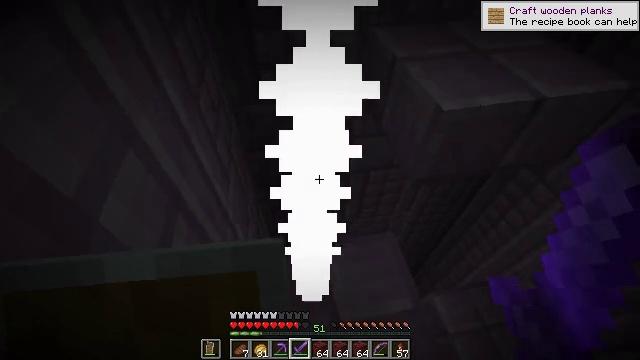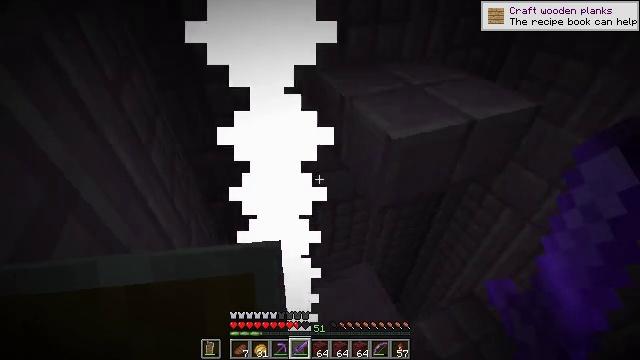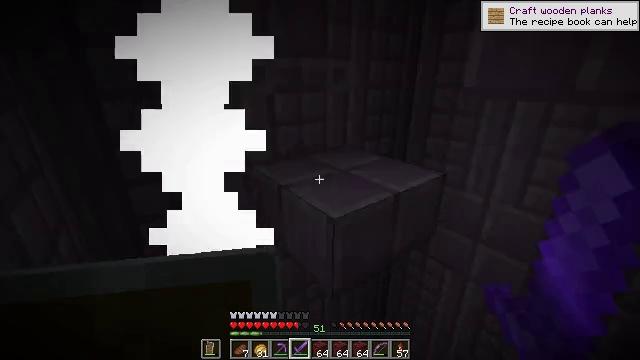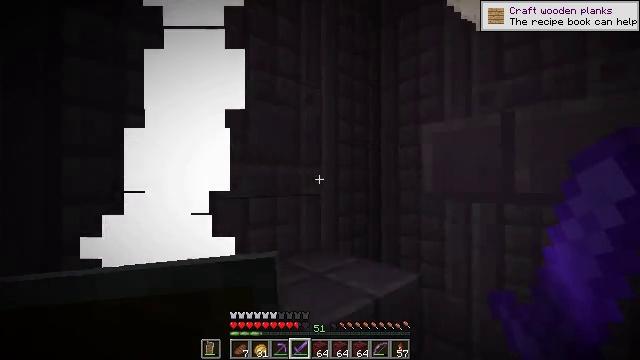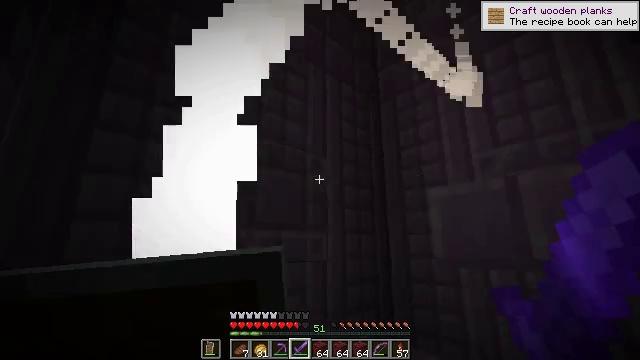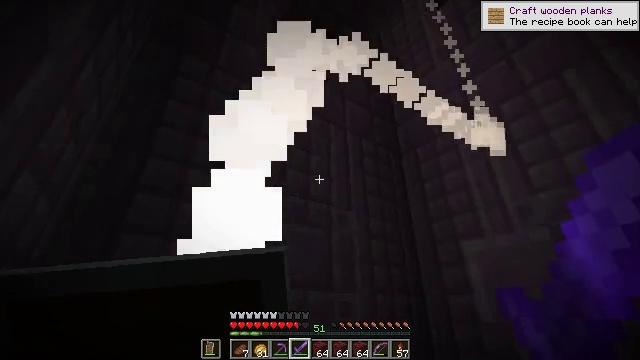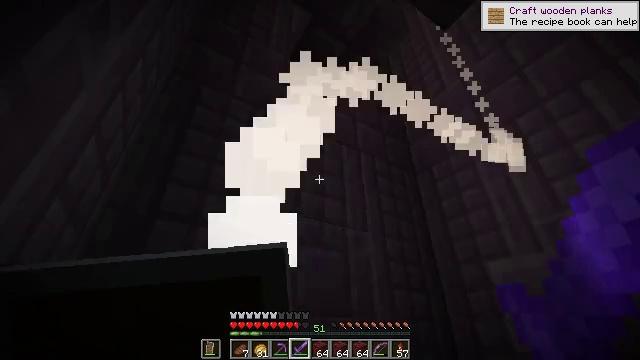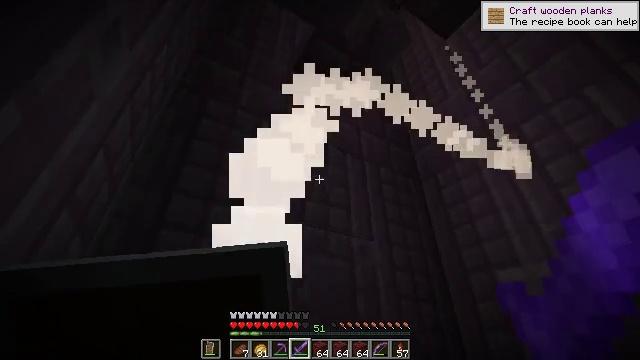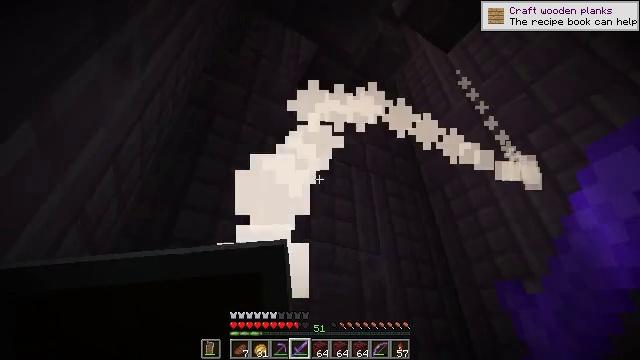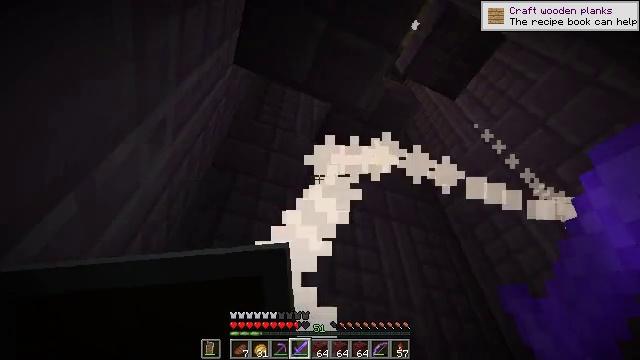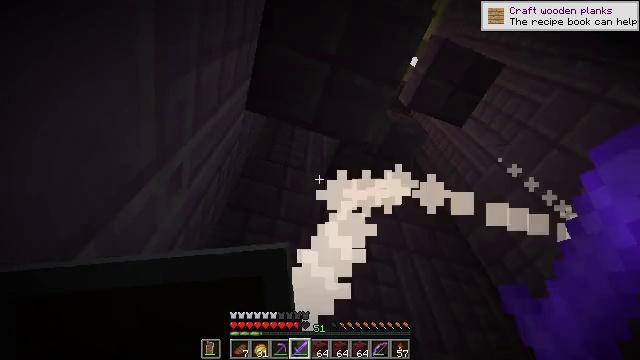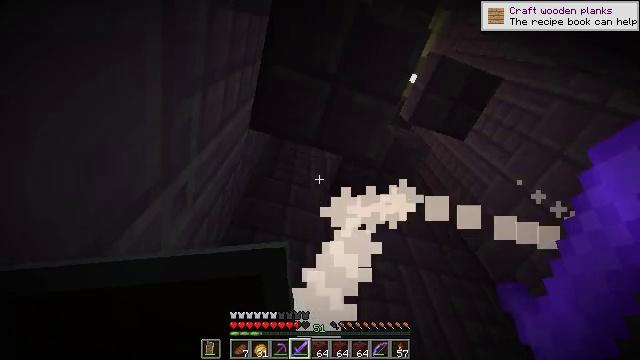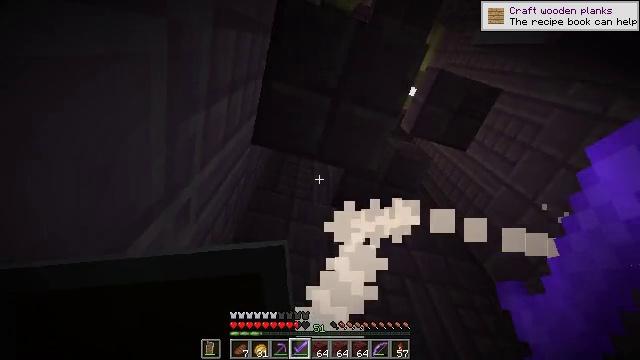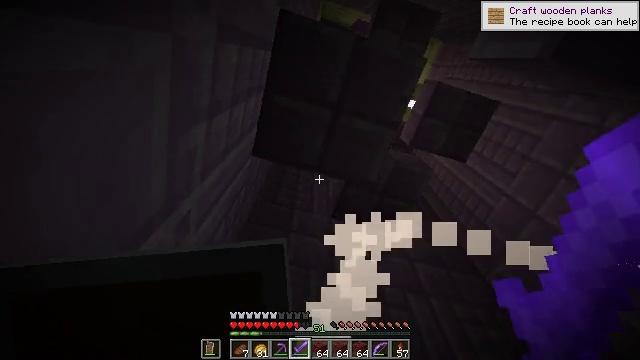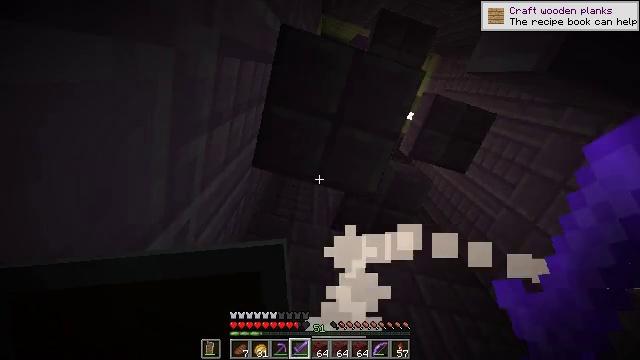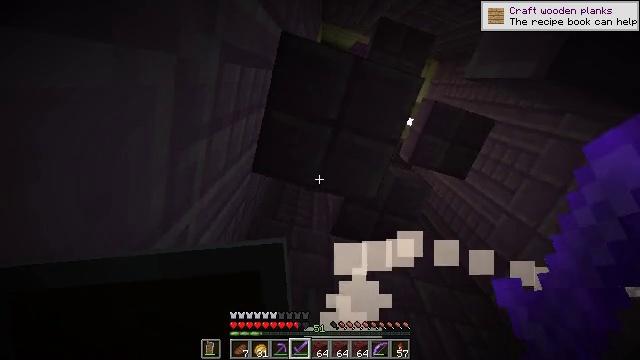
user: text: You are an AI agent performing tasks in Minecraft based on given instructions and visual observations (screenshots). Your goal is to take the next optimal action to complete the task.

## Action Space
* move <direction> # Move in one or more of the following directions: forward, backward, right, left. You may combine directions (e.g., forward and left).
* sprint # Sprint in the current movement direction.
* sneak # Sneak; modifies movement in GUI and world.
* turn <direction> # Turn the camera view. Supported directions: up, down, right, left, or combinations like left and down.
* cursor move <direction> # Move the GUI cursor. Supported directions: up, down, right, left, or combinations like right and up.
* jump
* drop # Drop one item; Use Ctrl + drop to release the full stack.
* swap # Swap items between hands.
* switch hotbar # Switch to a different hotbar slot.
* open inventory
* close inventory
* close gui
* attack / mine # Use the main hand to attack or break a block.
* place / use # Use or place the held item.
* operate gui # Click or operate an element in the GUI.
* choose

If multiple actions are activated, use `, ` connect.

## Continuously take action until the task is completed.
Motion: motion action
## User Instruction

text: Retrieve the purpur slab for building.
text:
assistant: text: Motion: turn right and up
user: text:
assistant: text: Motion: turn right and up
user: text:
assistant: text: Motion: turn right and up
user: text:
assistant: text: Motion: turn left and up
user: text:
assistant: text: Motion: turn left and up
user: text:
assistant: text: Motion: turn left and up
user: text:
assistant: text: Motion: turn left and up
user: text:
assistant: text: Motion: turn left and up
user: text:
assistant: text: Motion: turn left and up
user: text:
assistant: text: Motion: turn left and up
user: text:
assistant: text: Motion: turn left and up
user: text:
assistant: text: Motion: turn left and up
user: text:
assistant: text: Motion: turn up
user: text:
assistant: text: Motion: turn up
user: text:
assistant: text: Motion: turn up
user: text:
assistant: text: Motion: no_op
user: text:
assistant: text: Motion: no_op
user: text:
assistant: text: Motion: no_op
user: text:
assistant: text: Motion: no_op
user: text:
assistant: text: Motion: no_op
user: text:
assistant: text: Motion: no_op
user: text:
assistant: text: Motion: no_op
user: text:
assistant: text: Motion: no_op
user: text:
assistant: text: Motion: no_op
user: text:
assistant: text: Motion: turn right and down
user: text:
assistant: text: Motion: turn right and down
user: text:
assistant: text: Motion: turn right and down
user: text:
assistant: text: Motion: turn right and down
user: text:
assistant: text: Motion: turn right and down
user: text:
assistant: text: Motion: turn down